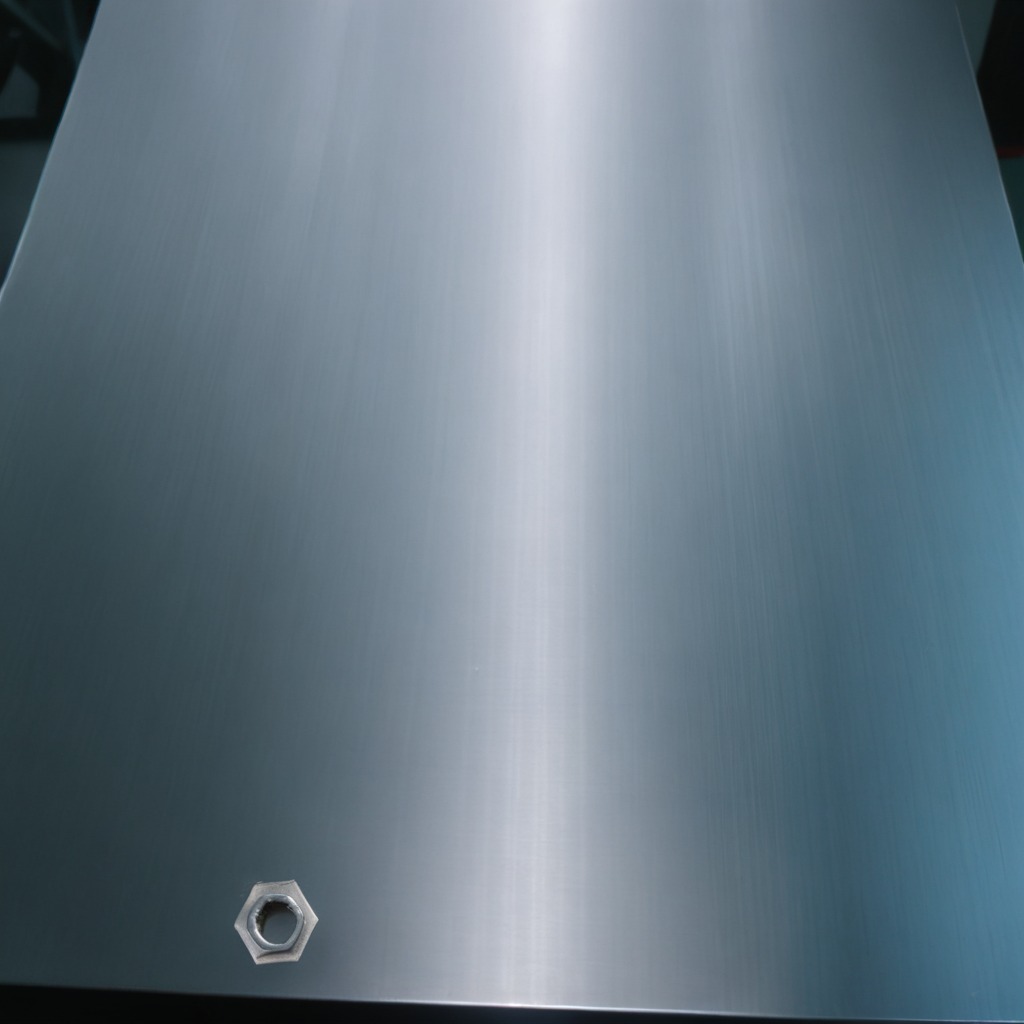
A metal nut is lying on the metal table in a machine shop under fluorescent lights.